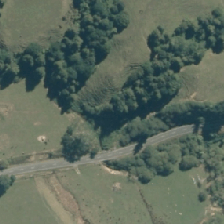
Land cover: indigenous_forest